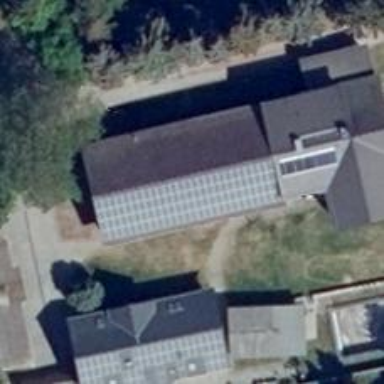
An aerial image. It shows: Solar photovoltaic panel generating electricity through small installation.